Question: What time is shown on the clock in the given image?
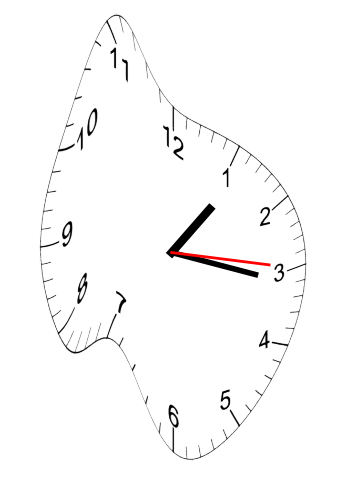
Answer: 01:16:15